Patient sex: M
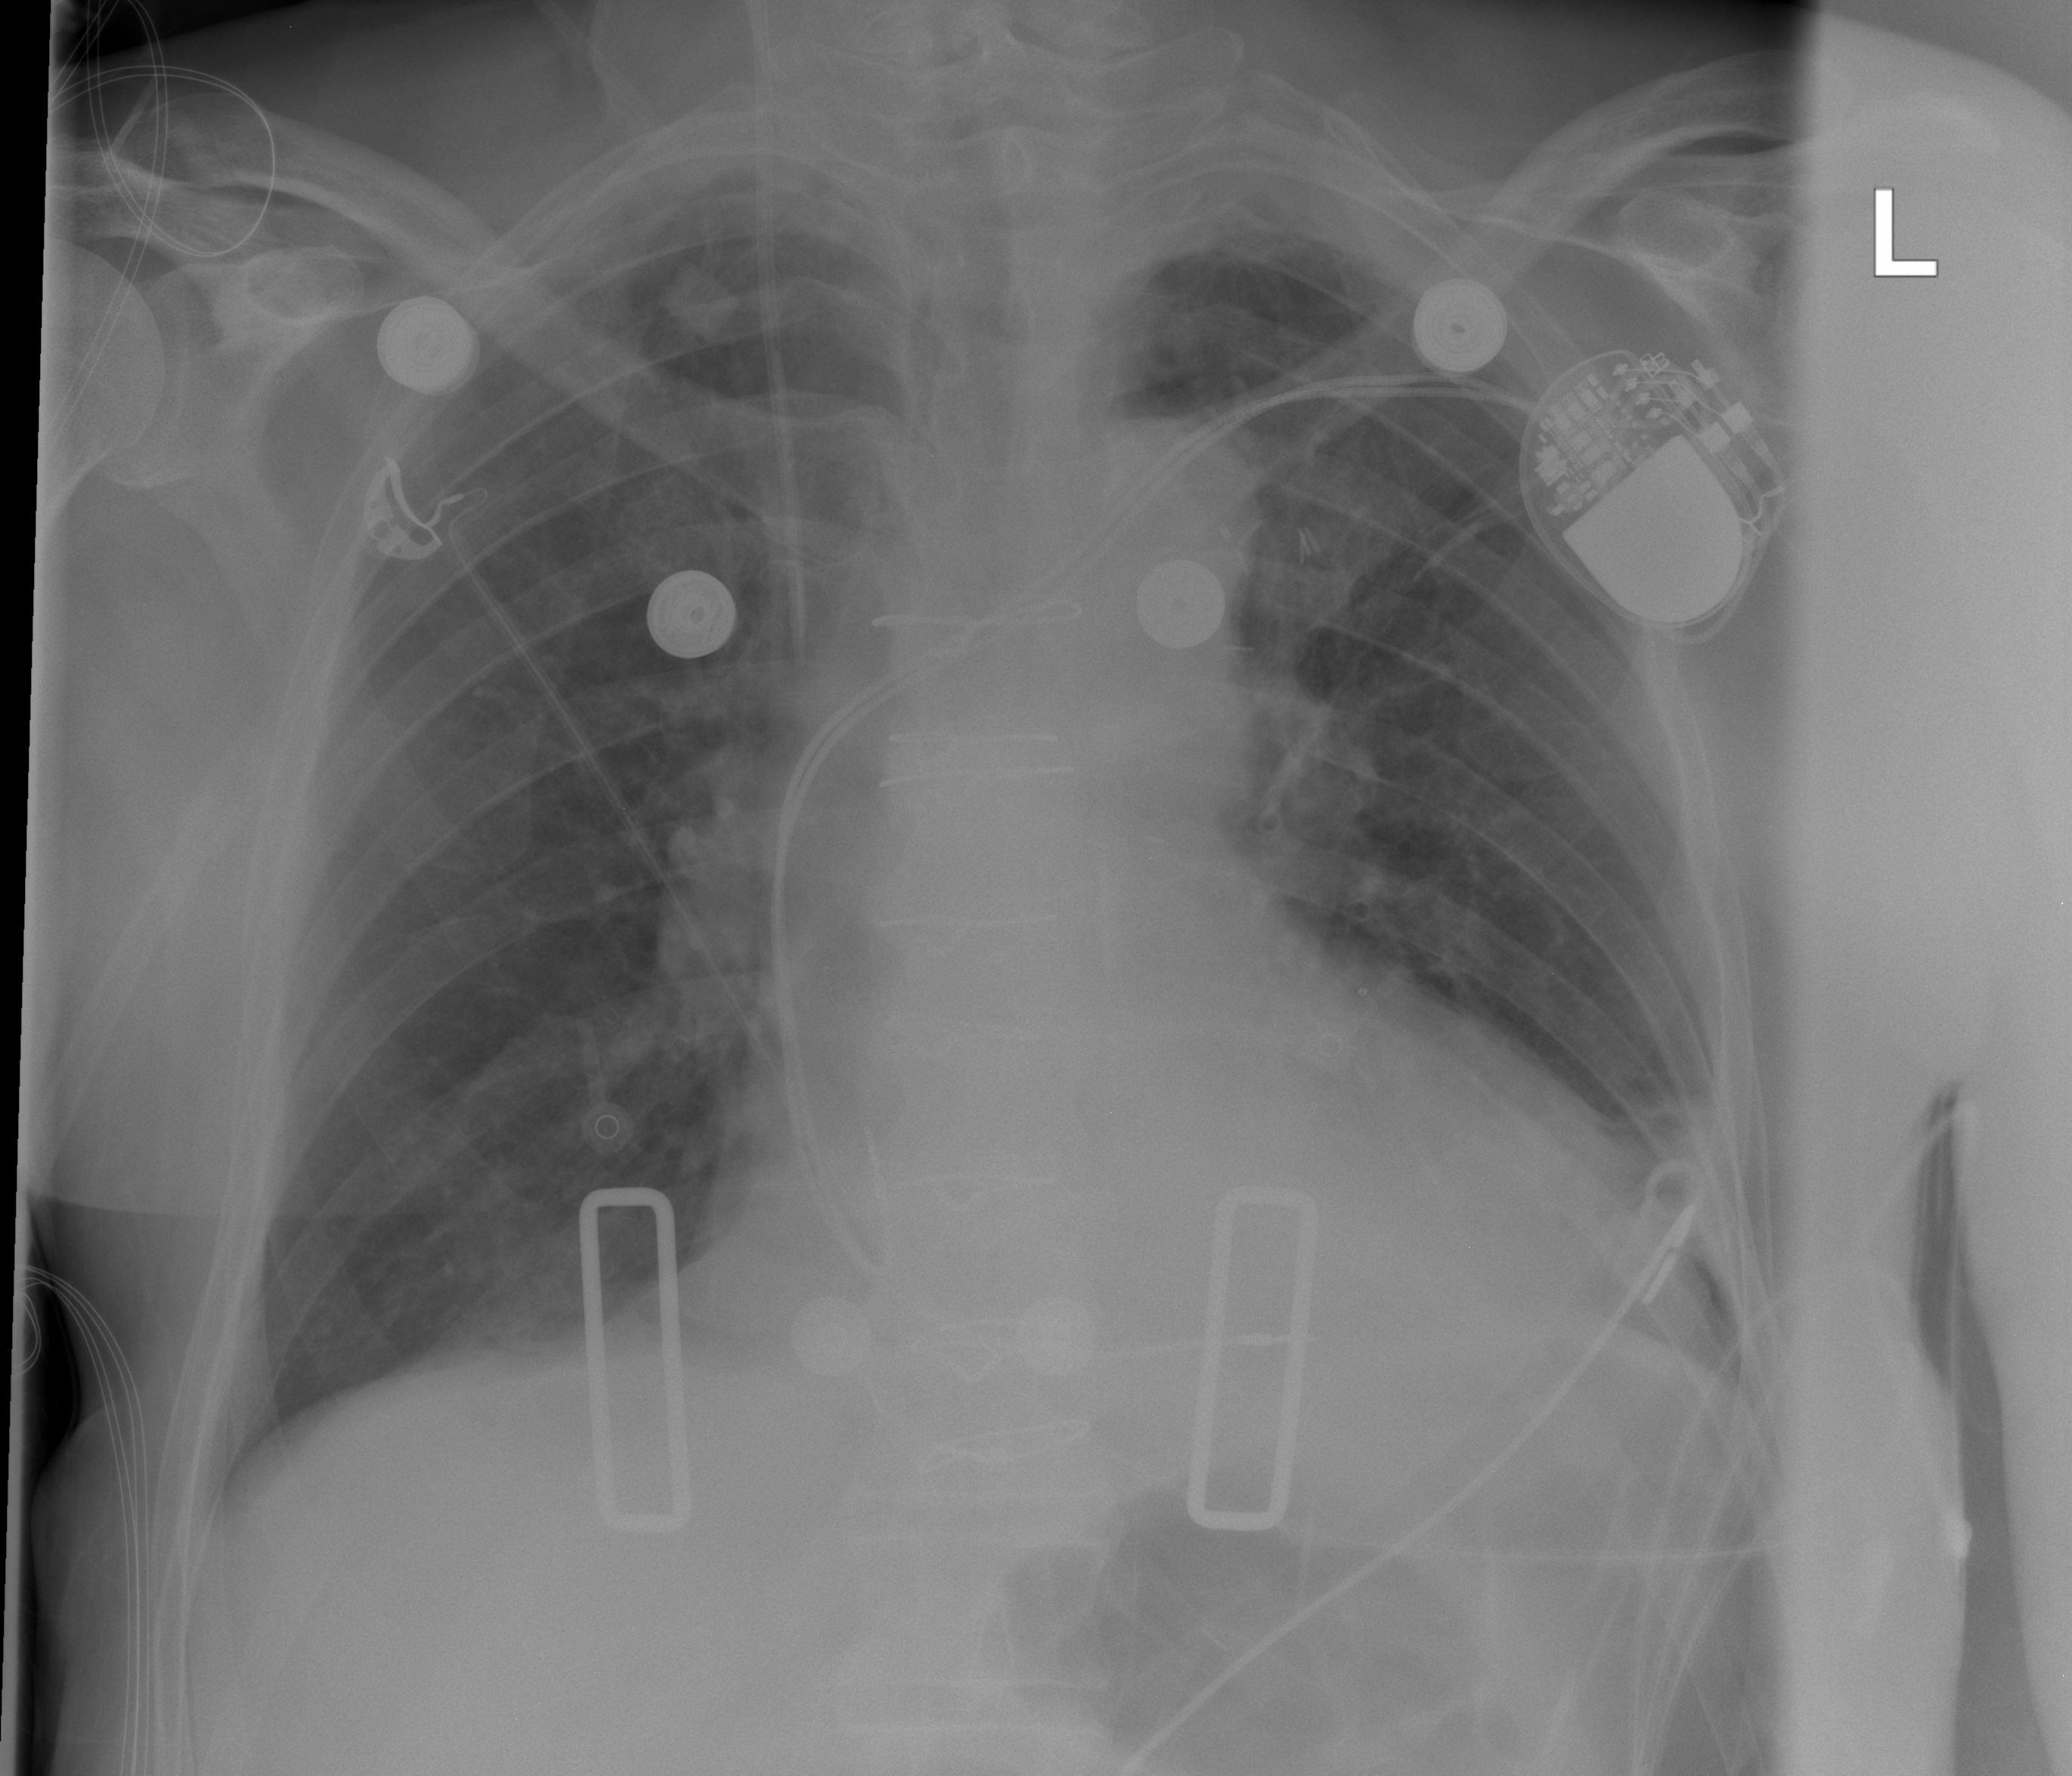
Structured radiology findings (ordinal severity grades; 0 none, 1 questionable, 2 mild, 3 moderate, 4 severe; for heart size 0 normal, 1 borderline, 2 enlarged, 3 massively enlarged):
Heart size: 2
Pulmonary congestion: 0
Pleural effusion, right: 0
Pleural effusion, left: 0
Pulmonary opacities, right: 0
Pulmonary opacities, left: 0
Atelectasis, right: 0
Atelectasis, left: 2